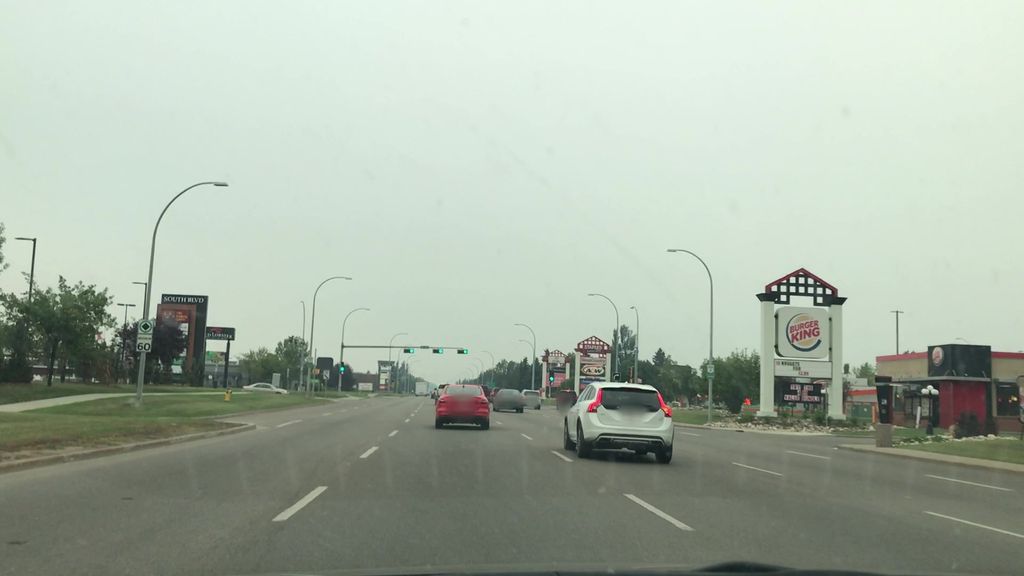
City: edmonton